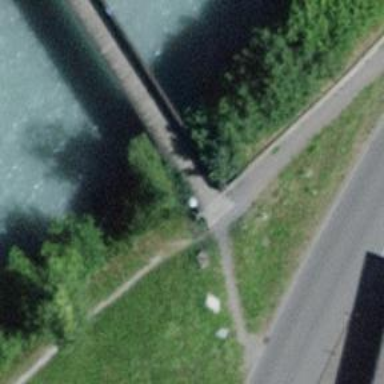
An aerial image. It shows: Footway bridge.